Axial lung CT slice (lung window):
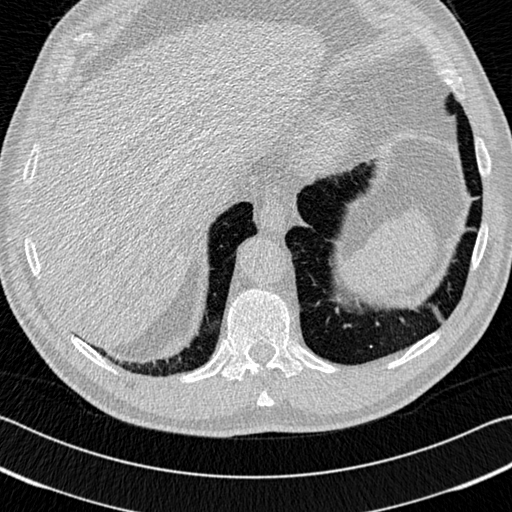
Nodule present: no